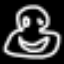
Label: frog